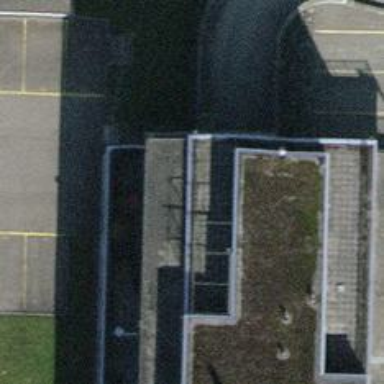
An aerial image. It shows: Parking area.